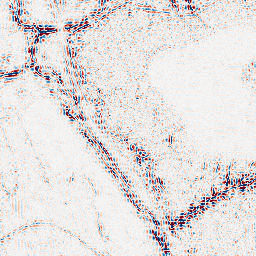
Category: wavelet
Decomposition family: wavelet_dwt
Decomposition parameters: wavelet: db8
level: 2
Upsampling method: sinc_hamming
Upsampling parameters: scale: 2
kernel_size: 8
Upsampling scale: 2